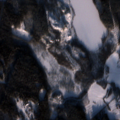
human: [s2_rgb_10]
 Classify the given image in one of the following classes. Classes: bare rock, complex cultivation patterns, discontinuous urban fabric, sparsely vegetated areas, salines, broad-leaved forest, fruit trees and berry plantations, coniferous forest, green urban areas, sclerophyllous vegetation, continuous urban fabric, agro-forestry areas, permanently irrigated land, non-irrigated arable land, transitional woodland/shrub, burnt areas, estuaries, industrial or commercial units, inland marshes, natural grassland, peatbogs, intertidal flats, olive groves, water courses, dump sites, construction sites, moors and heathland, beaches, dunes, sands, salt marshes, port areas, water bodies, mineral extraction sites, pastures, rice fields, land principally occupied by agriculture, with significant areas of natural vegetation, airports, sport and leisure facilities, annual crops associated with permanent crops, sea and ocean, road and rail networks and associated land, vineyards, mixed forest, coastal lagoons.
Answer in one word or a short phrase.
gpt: non-irrigated arable land, coniferous forest, mixed forest, transitional woodland/shrub, water bodies